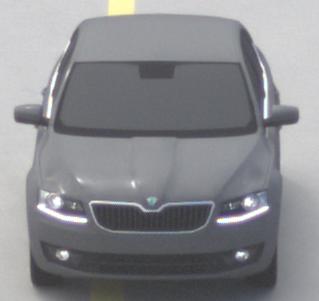
Make: Skoda
Model: Octavia 1.2 TSI
Detailed model: Octavia (III) Limousine
Model produced from: 2013/02
Model produced until: 2015/04
Doors: 5
Color: gray
Road condition: dry road
Daytime: midday
Contrast: medium contrast